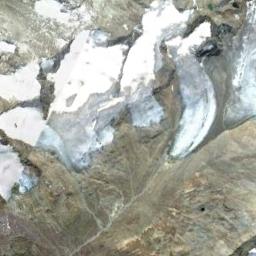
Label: snowberg